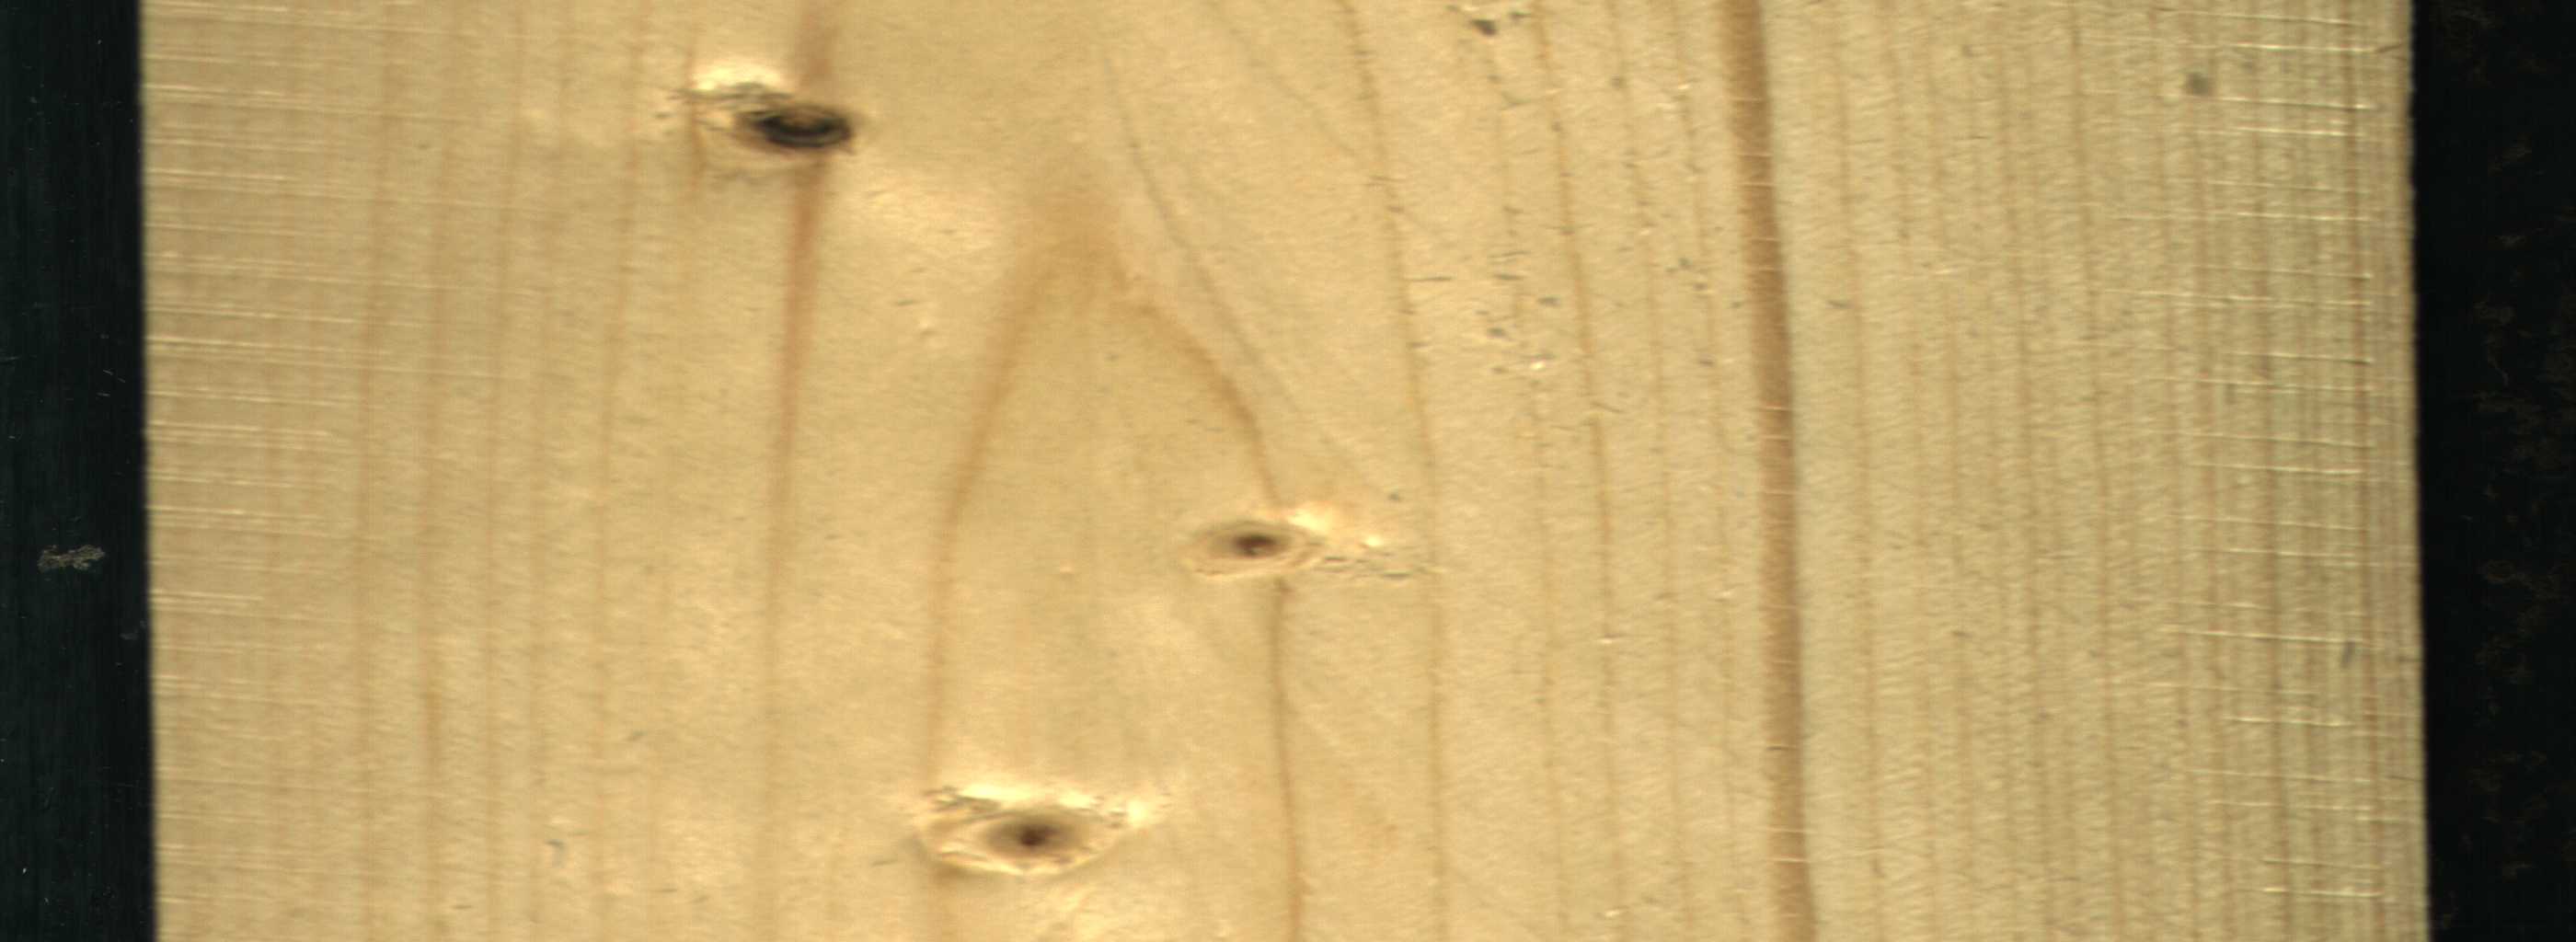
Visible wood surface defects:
Dead_Knot
Live_Knot
Live_Knot